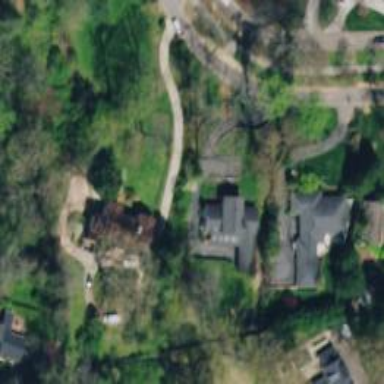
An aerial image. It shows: Driveway leading to service road.